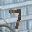
Label: 7